Field crop: maize
Growth stage: 2
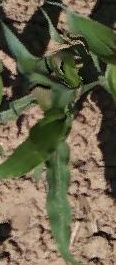
Species: maize